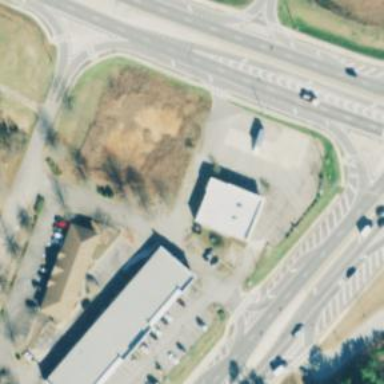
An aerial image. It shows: Retail building.